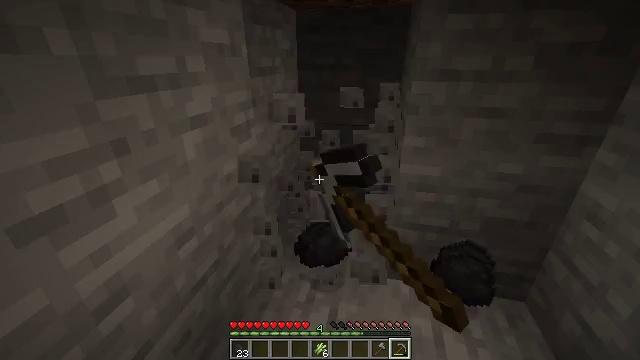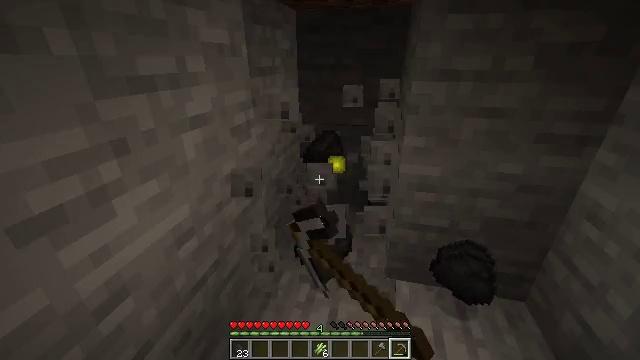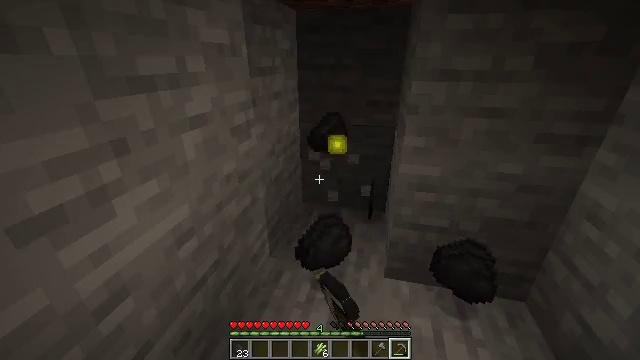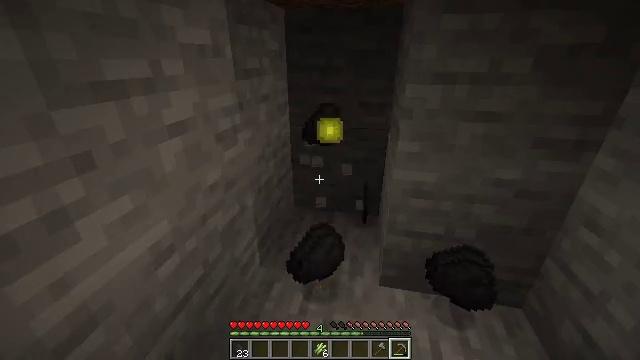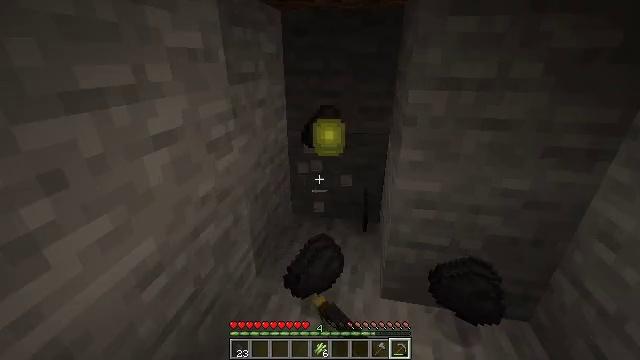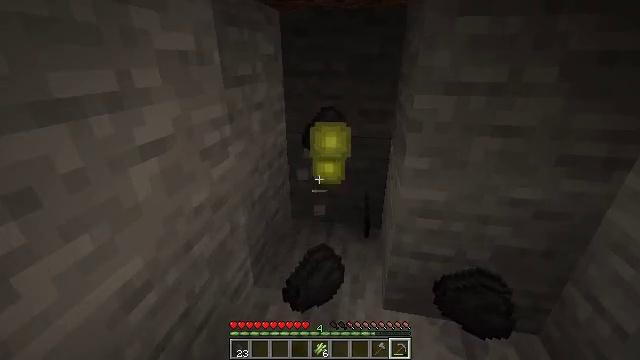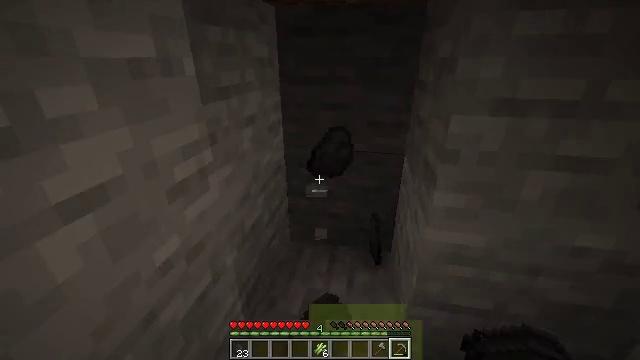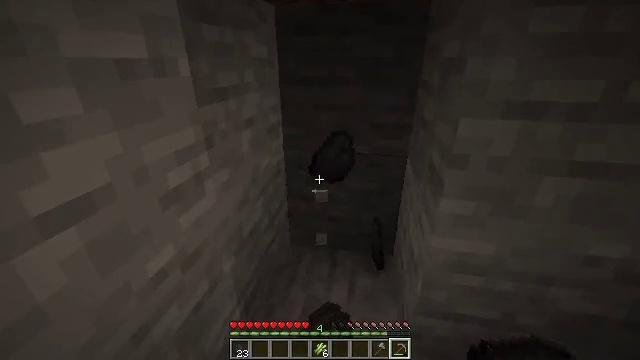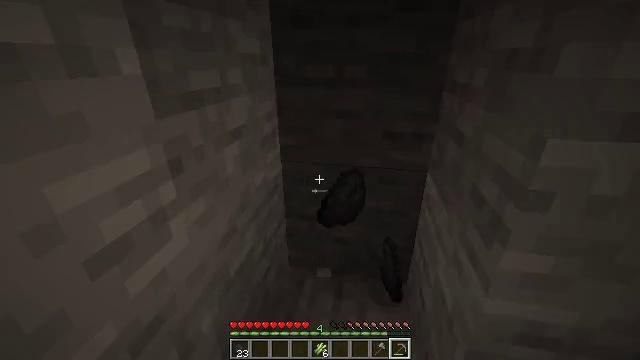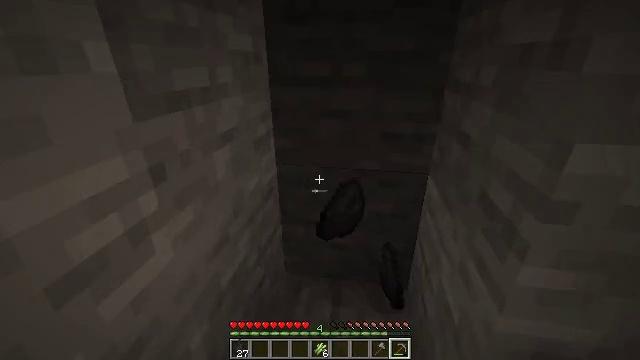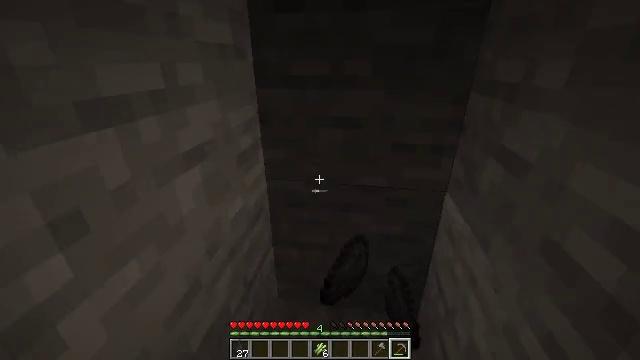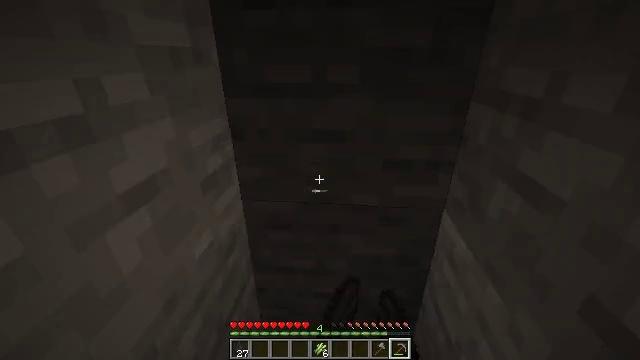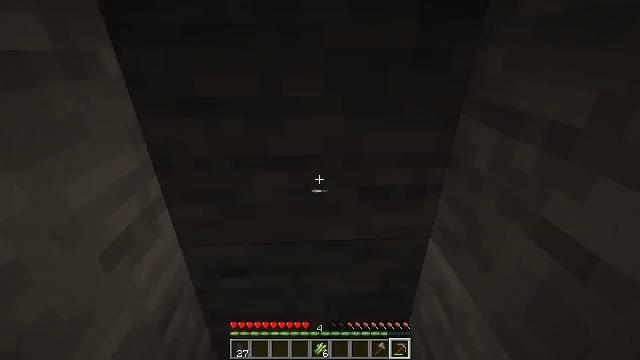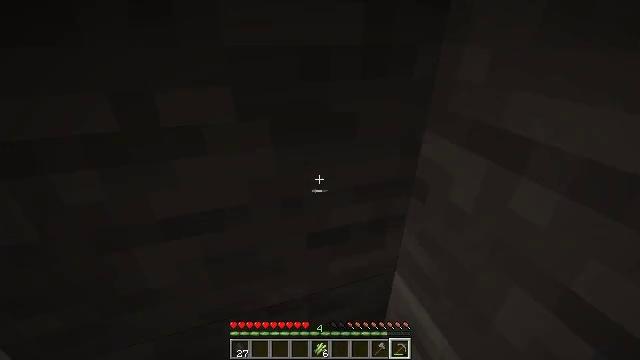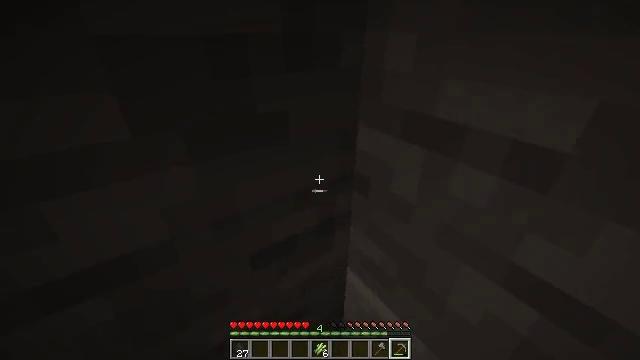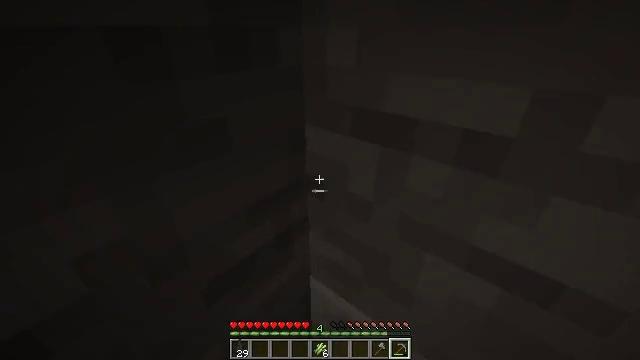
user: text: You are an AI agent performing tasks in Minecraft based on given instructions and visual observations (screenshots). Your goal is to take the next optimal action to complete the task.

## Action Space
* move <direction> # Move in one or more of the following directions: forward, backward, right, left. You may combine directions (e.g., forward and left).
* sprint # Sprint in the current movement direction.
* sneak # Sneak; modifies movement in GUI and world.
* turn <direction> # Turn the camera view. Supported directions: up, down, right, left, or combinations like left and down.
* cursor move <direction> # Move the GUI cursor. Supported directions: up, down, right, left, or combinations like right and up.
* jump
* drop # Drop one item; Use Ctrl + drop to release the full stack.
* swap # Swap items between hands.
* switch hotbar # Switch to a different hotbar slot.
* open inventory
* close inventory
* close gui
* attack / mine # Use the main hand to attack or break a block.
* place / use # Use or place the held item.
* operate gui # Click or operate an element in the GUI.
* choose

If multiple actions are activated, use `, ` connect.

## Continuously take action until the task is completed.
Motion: motion action
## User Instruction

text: craft item air
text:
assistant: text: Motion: attack / mine
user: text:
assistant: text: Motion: attack / mine
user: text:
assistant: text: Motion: move forward, turn right, attack / mine
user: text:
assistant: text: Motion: move forward
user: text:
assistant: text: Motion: move forward
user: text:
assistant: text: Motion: move forward
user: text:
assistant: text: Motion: move forward
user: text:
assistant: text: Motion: move forward
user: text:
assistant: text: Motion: move forward
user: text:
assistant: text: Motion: move forward
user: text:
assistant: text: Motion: move forward, turn right
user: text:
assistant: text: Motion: move forward, turn right and down
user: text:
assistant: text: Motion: move forward, turn right and down
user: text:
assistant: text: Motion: turn right and down
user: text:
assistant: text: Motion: turn right
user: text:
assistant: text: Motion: turn right
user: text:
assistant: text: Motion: turn right
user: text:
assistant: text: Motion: turn right
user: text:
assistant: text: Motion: turn right
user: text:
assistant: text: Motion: move right
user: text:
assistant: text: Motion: move right
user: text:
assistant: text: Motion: move right
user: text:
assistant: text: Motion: move right, turn right
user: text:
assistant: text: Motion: move right, turn left
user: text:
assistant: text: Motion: no_op
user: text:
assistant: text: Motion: no_op
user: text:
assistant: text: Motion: move forward
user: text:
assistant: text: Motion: move forward, turn up
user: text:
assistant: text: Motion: move forward, turn left and up
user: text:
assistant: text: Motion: move forward, turn left and up